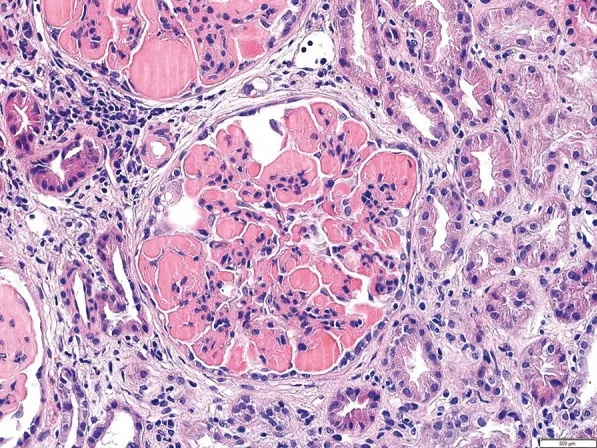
Optical microscopy: glomeruli with nodular pattern, with massive eosinophilic deposits in capillaries. The areas without deposits showed increased cellularity and mesangial matrix, with polymorphonuclear leukocytes and monocytes, and focal images of double contours.
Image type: pathology (congo_red)